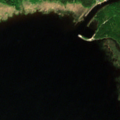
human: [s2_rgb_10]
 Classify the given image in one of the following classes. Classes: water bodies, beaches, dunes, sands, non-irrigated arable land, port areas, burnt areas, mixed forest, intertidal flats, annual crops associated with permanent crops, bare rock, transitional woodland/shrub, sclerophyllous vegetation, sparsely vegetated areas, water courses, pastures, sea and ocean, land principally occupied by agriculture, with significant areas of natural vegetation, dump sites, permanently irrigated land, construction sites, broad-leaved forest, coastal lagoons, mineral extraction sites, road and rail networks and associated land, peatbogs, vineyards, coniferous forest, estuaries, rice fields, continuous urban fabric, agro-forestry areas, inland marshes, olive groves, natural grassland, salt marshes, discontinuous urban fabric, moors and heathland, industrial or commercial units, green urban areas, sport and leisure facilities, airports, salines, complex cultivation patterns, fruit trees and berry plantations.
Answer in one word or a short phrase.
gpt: discontinuous urban fabric, mixed forest, transitional woodland/shrub, water bodies